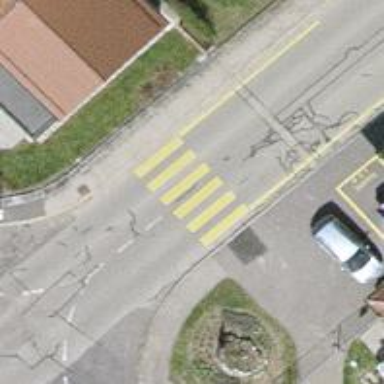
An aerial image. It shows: Marked road crossing.